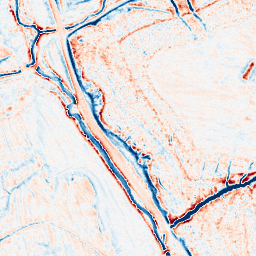
Category: edge_preserving
Decomposition family: anisotropic_diffusion
Decomposition parameters: iterations: 20
kappa: 100
gamma: 0.15
Upsampling method: sinc_hamming
Upsampling parameters: scale: 8
kernel_size: 16
Upsampling scale: 8